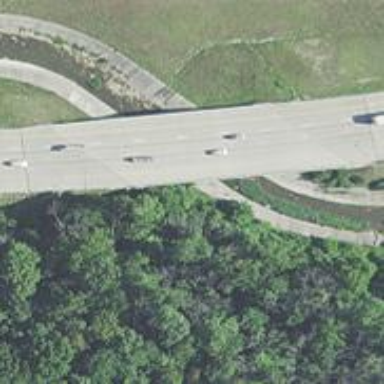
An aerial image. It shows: Concrete bridge pier.